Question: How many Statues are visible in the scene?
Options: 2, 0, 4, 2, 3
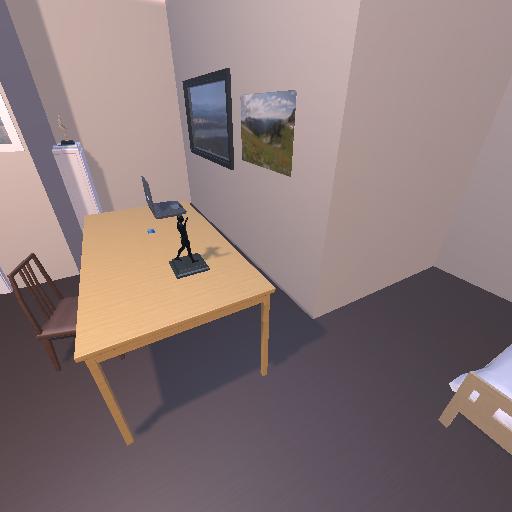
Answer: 2